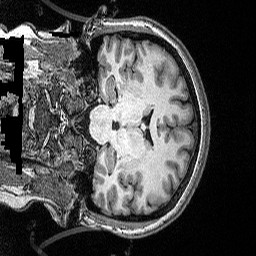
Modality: T1w
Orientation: coronal
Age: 26
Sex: female
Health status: ill
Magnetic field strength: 3 T
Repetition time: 2.53 s
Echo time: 0.00331 s